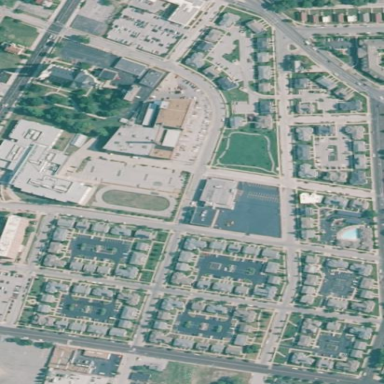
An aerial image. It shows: Residential area with apartments.